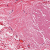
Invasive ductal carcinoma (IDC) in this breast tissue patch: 0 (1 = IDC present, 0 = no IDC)